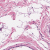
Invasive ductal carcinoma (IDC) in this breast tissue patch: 0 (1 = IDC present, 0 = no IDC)